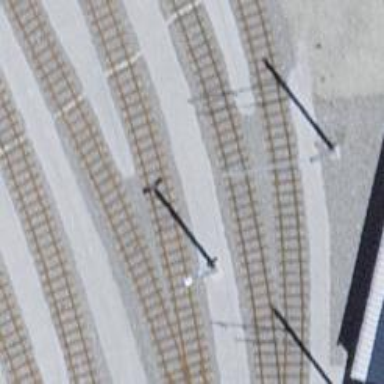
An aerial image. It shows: Narrow-gauge railway with one track passing through service yard. The railway is electrified with contact line.